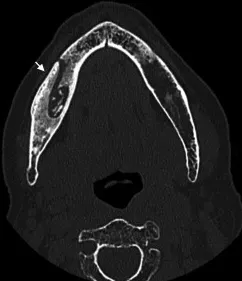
Preoperative CT bone window. (A and B) Osteomyelitis of the right mandibular body with bone sequestration (white arrow).
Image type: radiology (ct)